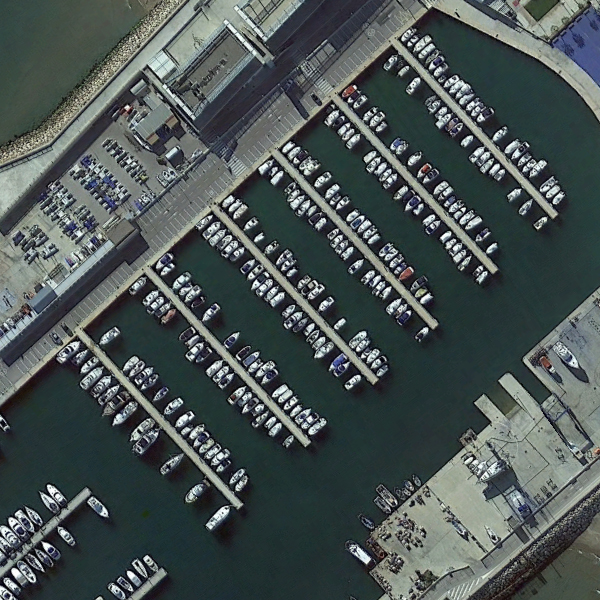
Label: Port